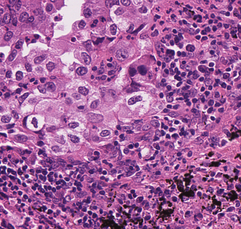
Tumor epithelial tissue: yes
Tumor-associated stroma tissue: yes
Normal tissue: no